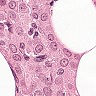
Metastatic tissue present: yes